Question: I am trying to model my "add comment" interface with what you see in the diagram below. However, I was unable to find such a UI element in the XCode library.
Is this a customized UI element? Or can I find a UI with the same look and feel as what you see in the diagram?

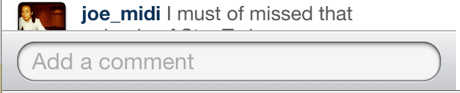
Answer: You can approximate it using a UIImageView (the silver gray background) and a UITextView on top of it which has a proper cornerRadius set. You'll need to:
'''
#import <QuartzCore/QuartzCore.h>
'''
in order to be able to set the cornerRadius property of the UITextView like this:
'''
textView.layer.cornerRadius = 1.0f; // play around to see what gives you the above rounded effect to your needs.
'''